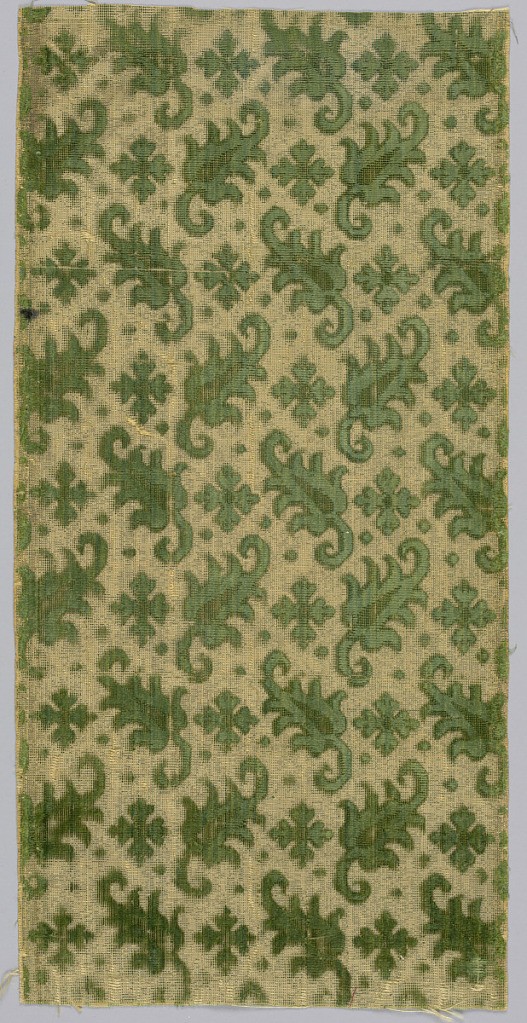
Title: Fragment
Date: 16th–17th century
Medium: silk Technique: cut and uncut supplementary warp pile (velvet) in a plain weave foundation
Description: Stylized leaf and flower pattern in green cut and uncut velvet against a dark yellow ground.